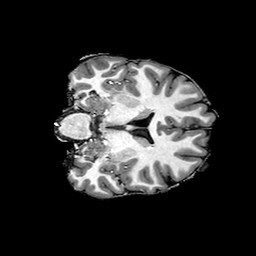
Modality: T1w
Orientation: coronal
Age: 21
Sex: female
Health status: ill